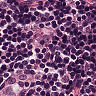
Metastatic tissue present: no